Interaction volume radius: 5 \u00c5
Interaction volume height: 20 \u00c5
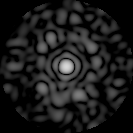
Disorder parameter: 0.8227